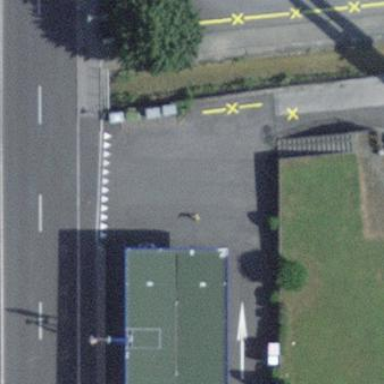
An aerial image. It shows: Fuel station with roof.